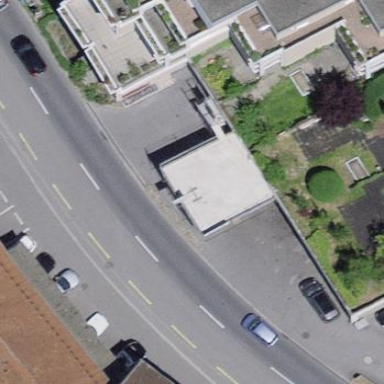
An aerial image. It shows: Fuel station with roof.